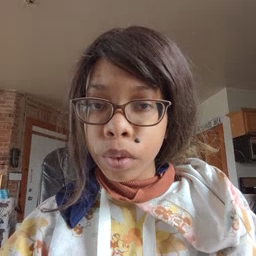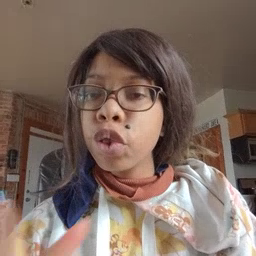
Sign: red